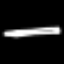
Label: pencil